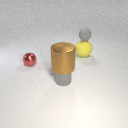
small gray metal cylinder below large brown metal cylinder